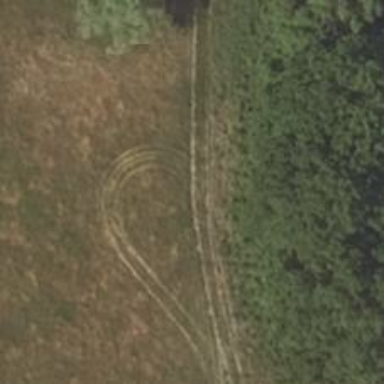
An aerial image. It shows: Grass track with grade3 tracktype.